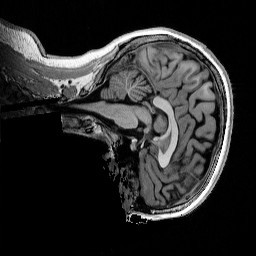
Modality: T1w
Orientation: sagittal
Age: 31
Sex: female
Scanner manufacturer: siemens
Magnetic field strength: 3 T
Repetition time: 4 s
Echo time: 0.00289 s